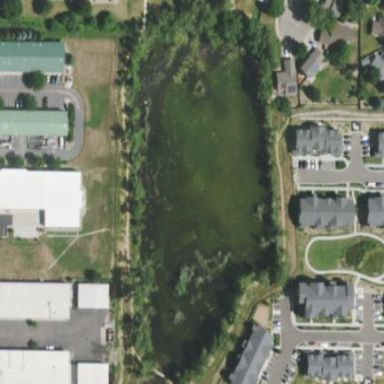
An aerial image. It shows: Peaceful pond surrounded by nature.